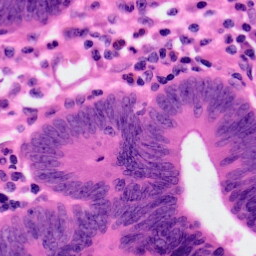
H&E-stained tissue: Colon